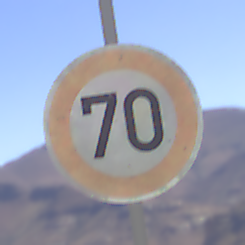
Verkehrszeichen: Geschwindigkeit70
Umgebung: Outdoor, Nature
Tageszeit: Midday
Wetter: Clear
Licht: Natural
Jahreszeit: NotSpecified
Kontrast: HighContrast